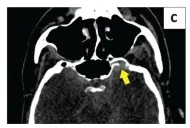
(b and c) CT cisternography sagittal and axial reformatted images show contrast leakage from the subarachnoid space to the left half of the sphenoid sinus.
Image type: radiology (ct)